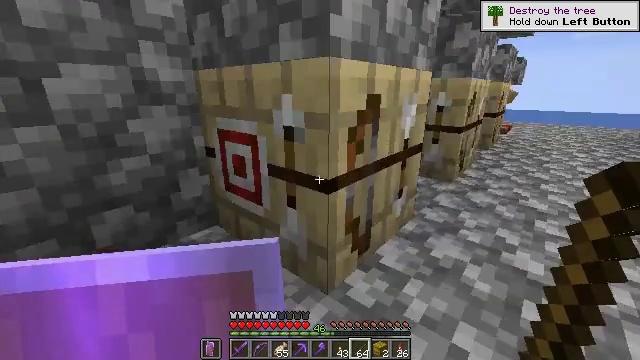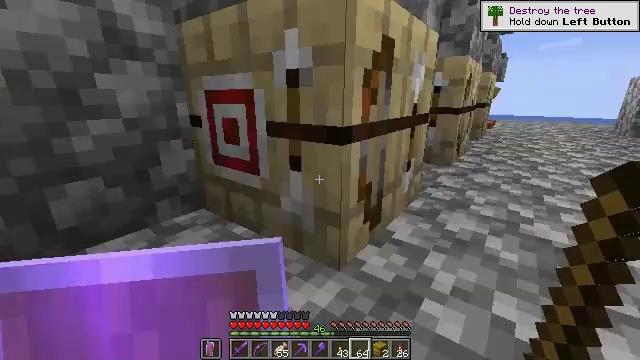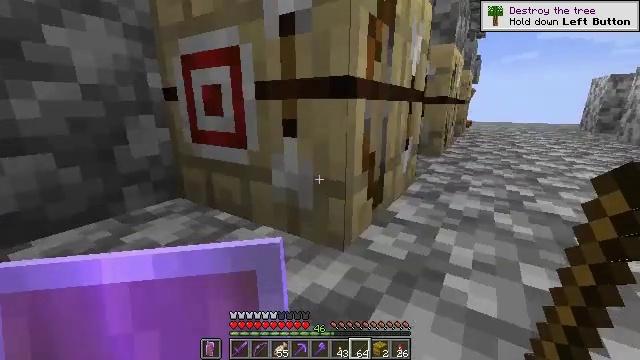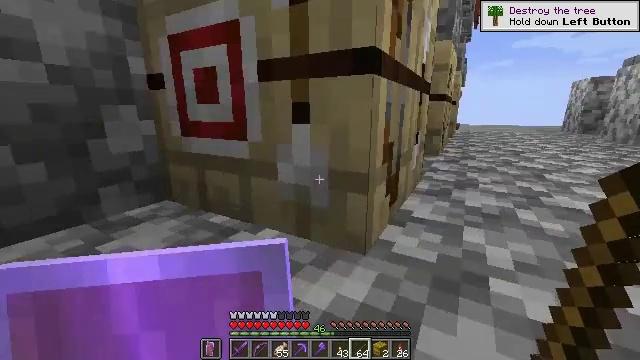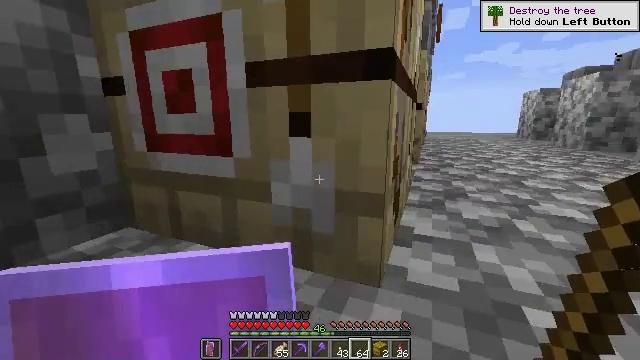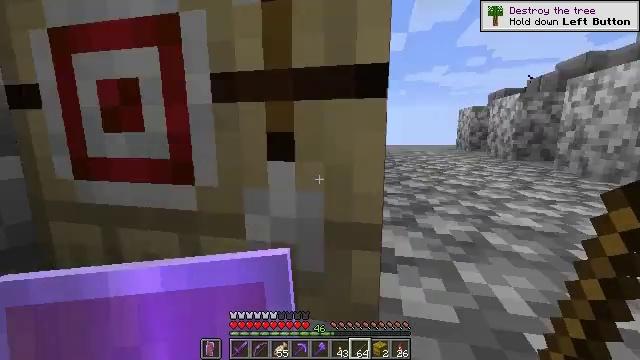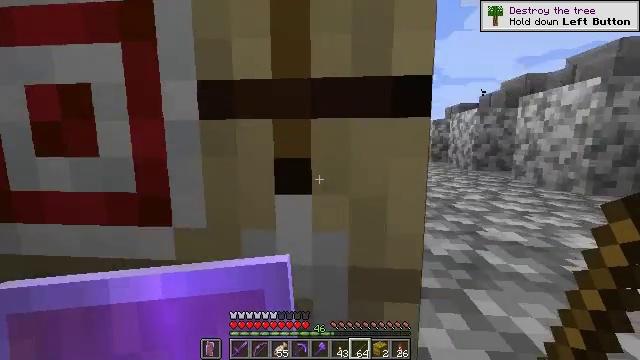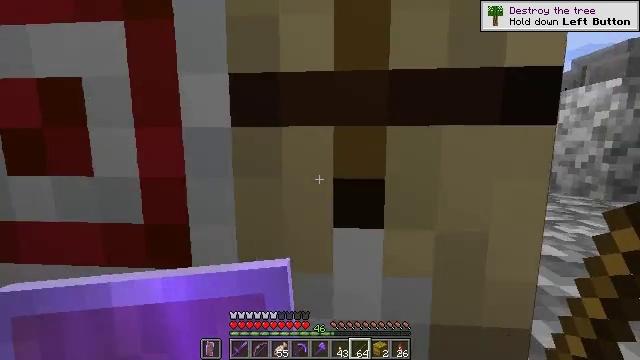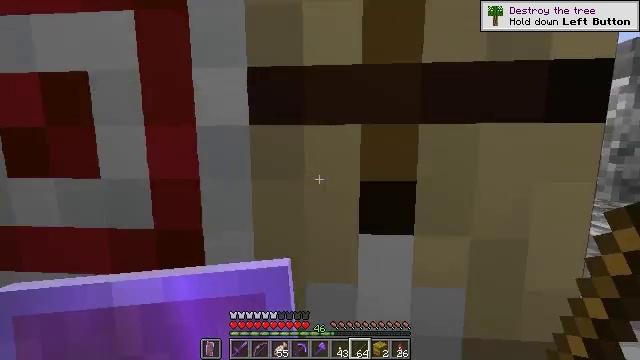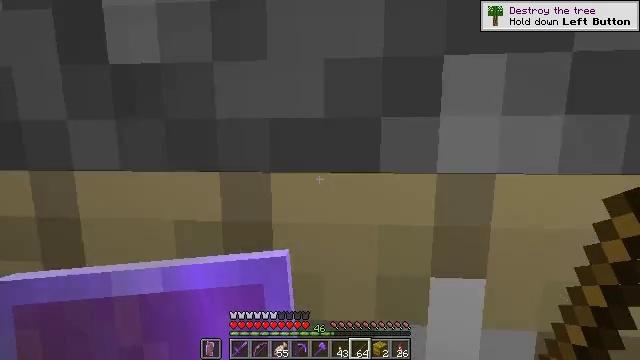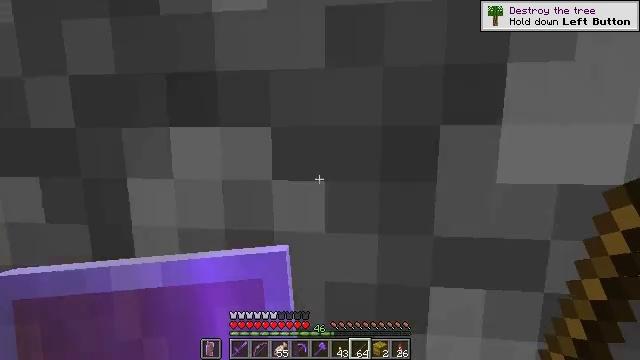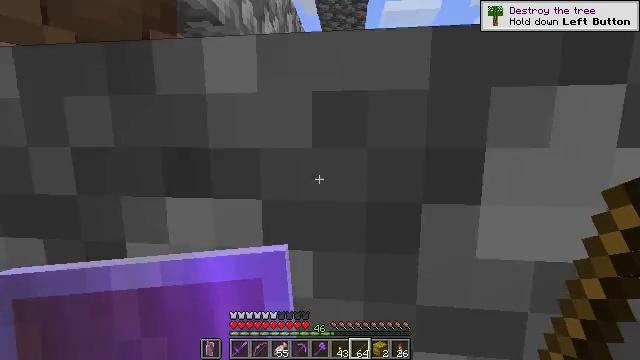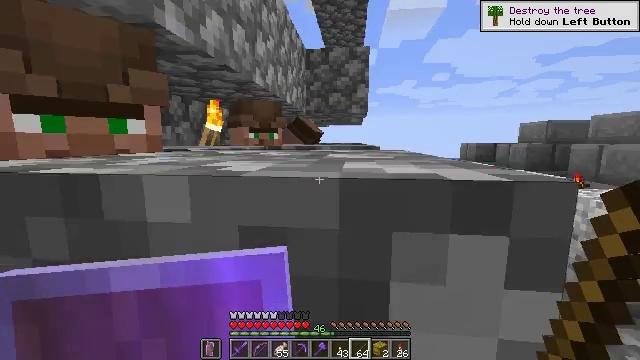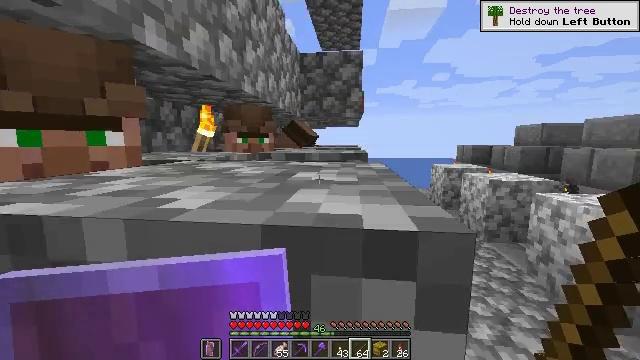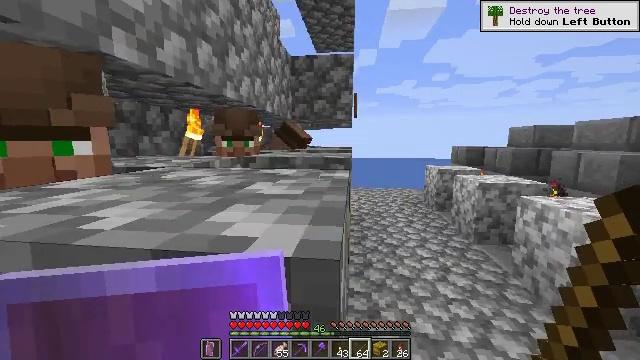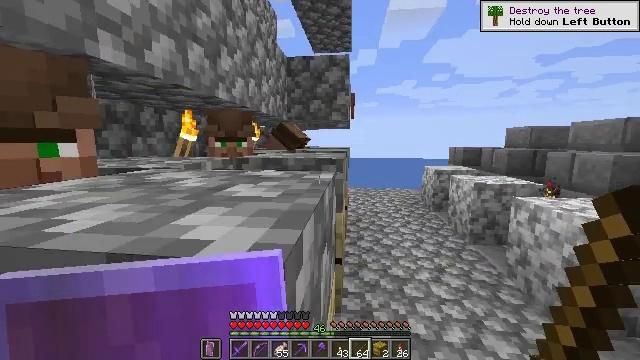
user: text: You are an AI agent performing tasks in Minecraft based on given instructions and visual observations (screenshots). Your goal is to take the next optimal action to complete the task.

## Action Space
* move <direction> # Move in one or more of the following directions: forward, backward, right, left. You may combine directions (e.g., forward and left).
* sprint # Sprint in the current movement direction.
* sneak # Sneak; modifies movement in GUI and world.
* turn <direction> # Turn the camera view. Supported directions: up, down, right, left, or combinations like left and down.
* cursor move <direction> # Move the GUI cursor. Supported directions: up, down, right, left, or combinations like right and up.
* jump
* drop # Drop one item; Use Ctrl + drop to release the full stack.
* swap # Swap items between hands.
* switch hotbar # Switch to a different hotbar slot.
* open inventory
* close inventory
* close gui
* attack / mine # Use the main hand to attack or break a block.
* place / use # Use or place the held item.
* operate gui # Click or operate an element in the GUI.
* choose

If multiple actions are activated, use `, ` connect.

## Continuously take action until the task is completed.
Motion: motion action
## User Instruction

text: Craft an emerald.
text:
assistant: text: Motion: turn right and up
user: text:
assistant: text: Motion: turn right and up
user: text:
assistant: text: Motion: turn right and up
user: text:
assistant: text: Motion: turn right and up
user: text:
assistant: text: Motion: turn right and up
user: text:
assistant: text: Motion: turn right and up
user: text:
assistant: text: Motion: move right
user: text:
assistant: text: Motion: move forward and move right
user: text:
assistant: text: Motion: move forward and move right
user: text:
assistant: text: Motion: move forward and move right, turn left
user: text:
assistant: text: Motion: move forward and move right
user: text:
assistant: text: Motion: move forward and move right
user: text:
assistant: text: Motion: move forward and move right
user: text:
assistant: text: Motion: move forward and move right
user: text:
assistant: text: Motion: move forward and move right
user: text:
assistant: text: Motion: move forward and move right
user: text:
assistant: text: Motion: move forward and move right
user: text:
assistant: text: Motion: move forward and move right
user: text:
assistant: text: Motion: move forward and move right, turn left
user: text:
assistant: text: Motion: move forward and move right, turn left
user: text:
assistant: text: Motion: move forward and move right, turn left
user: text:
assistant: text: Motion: move forward and move right, turn left
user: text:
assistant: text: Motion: move forward and move right, turn left
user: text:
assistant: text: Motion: move forward
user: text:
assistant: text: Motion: move forward
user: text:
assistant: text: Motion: move forward
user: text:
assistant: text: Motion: move forward
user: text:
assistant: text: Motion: move forward and move right
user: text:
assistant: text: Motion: move forward and move right
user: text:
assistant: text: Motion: move forward and move right, turn left